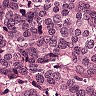
Metastatic tissue present: yes